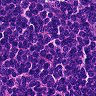
Metastatic tissue present: no